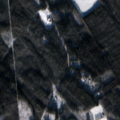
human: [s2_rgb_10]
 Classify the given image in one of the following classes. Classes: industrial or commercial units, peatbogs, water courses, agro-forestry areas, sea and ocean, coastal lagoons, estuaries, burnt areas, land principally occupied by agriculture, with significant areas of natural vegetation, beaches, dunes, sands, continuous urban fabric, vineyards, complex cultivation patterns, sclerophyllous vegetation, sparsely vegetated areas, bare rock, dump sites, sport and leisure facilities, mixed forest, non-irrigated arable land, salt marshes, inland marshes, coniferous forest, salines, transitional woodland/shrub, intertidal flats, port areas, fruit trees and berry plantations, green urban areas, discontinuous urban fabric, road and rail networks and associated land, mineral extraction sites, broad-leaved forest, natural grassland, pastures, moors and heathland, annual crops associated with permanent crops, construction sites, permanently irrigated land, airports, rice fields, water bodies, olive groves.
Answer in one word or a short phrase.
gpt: coniferous forest, mixed forest